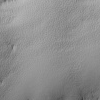
Atmospheric dust classification: not_dusty